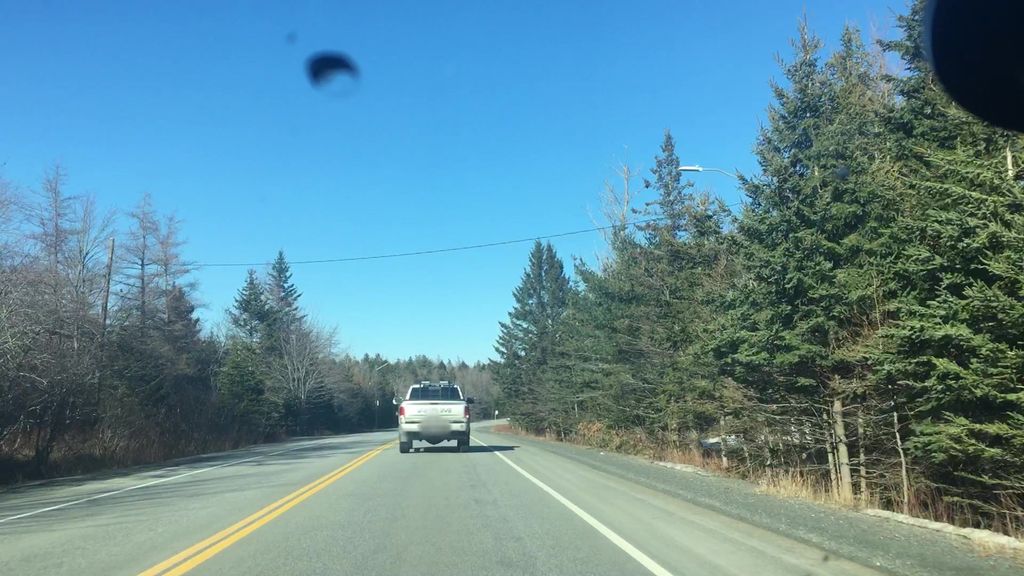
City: halifax